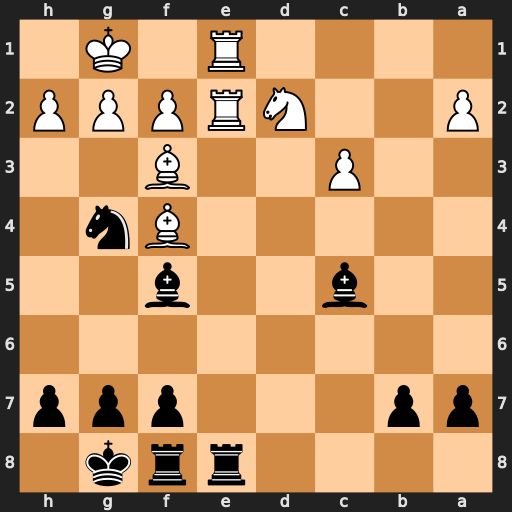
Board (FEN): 4rrk1/pp3ppp/8/2b2b2/5Bn1/2P2B2/P2NRPPP/4R1K1
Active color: b
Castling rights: -
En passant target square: -
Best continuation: Bxf2+ Rxf2 Rxe1+